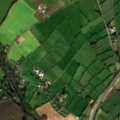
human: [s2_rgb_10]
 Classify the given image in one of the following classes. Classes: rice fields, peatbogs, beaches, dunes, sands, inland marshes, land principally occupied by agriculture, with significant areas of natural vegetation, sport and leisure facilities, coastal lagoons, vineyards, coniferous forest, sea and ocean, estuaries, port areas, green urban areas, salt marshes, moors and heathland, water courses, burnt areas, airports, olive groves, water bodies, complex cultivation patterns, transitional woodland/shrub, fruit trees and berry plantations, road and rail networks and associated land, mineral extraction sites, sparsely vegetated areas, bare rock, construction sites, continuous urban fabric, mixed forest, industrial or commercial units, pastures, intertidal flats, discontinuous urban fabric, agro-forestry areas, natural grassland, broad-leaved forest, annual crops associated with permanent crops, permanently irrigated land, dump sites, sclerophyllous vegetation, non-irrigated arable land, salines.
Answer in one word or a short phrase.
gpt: non-irrigated arable land, pastures, broad-leaved forest